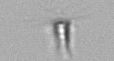
Label: Calciopappus